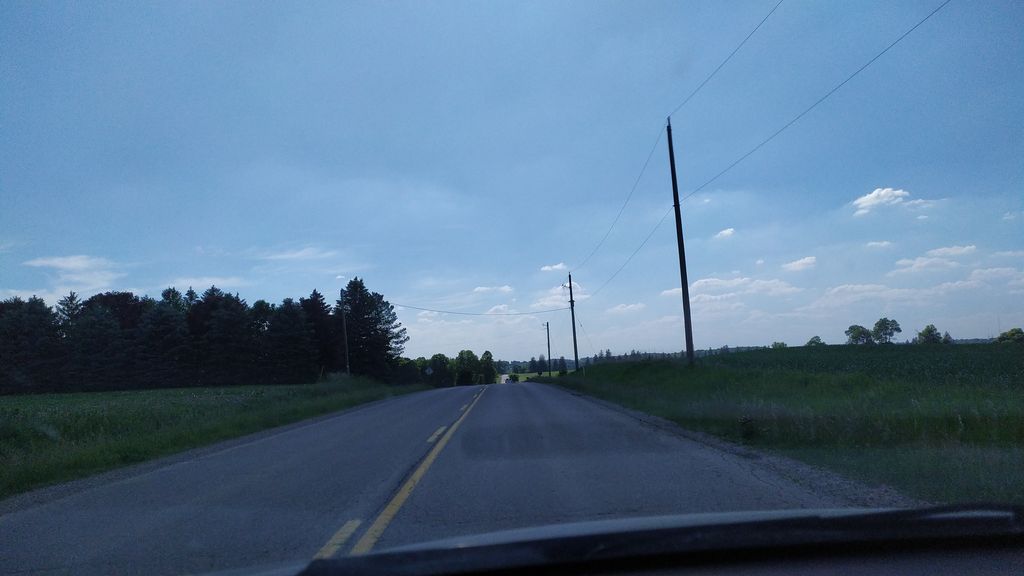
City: kitchener-waterloo